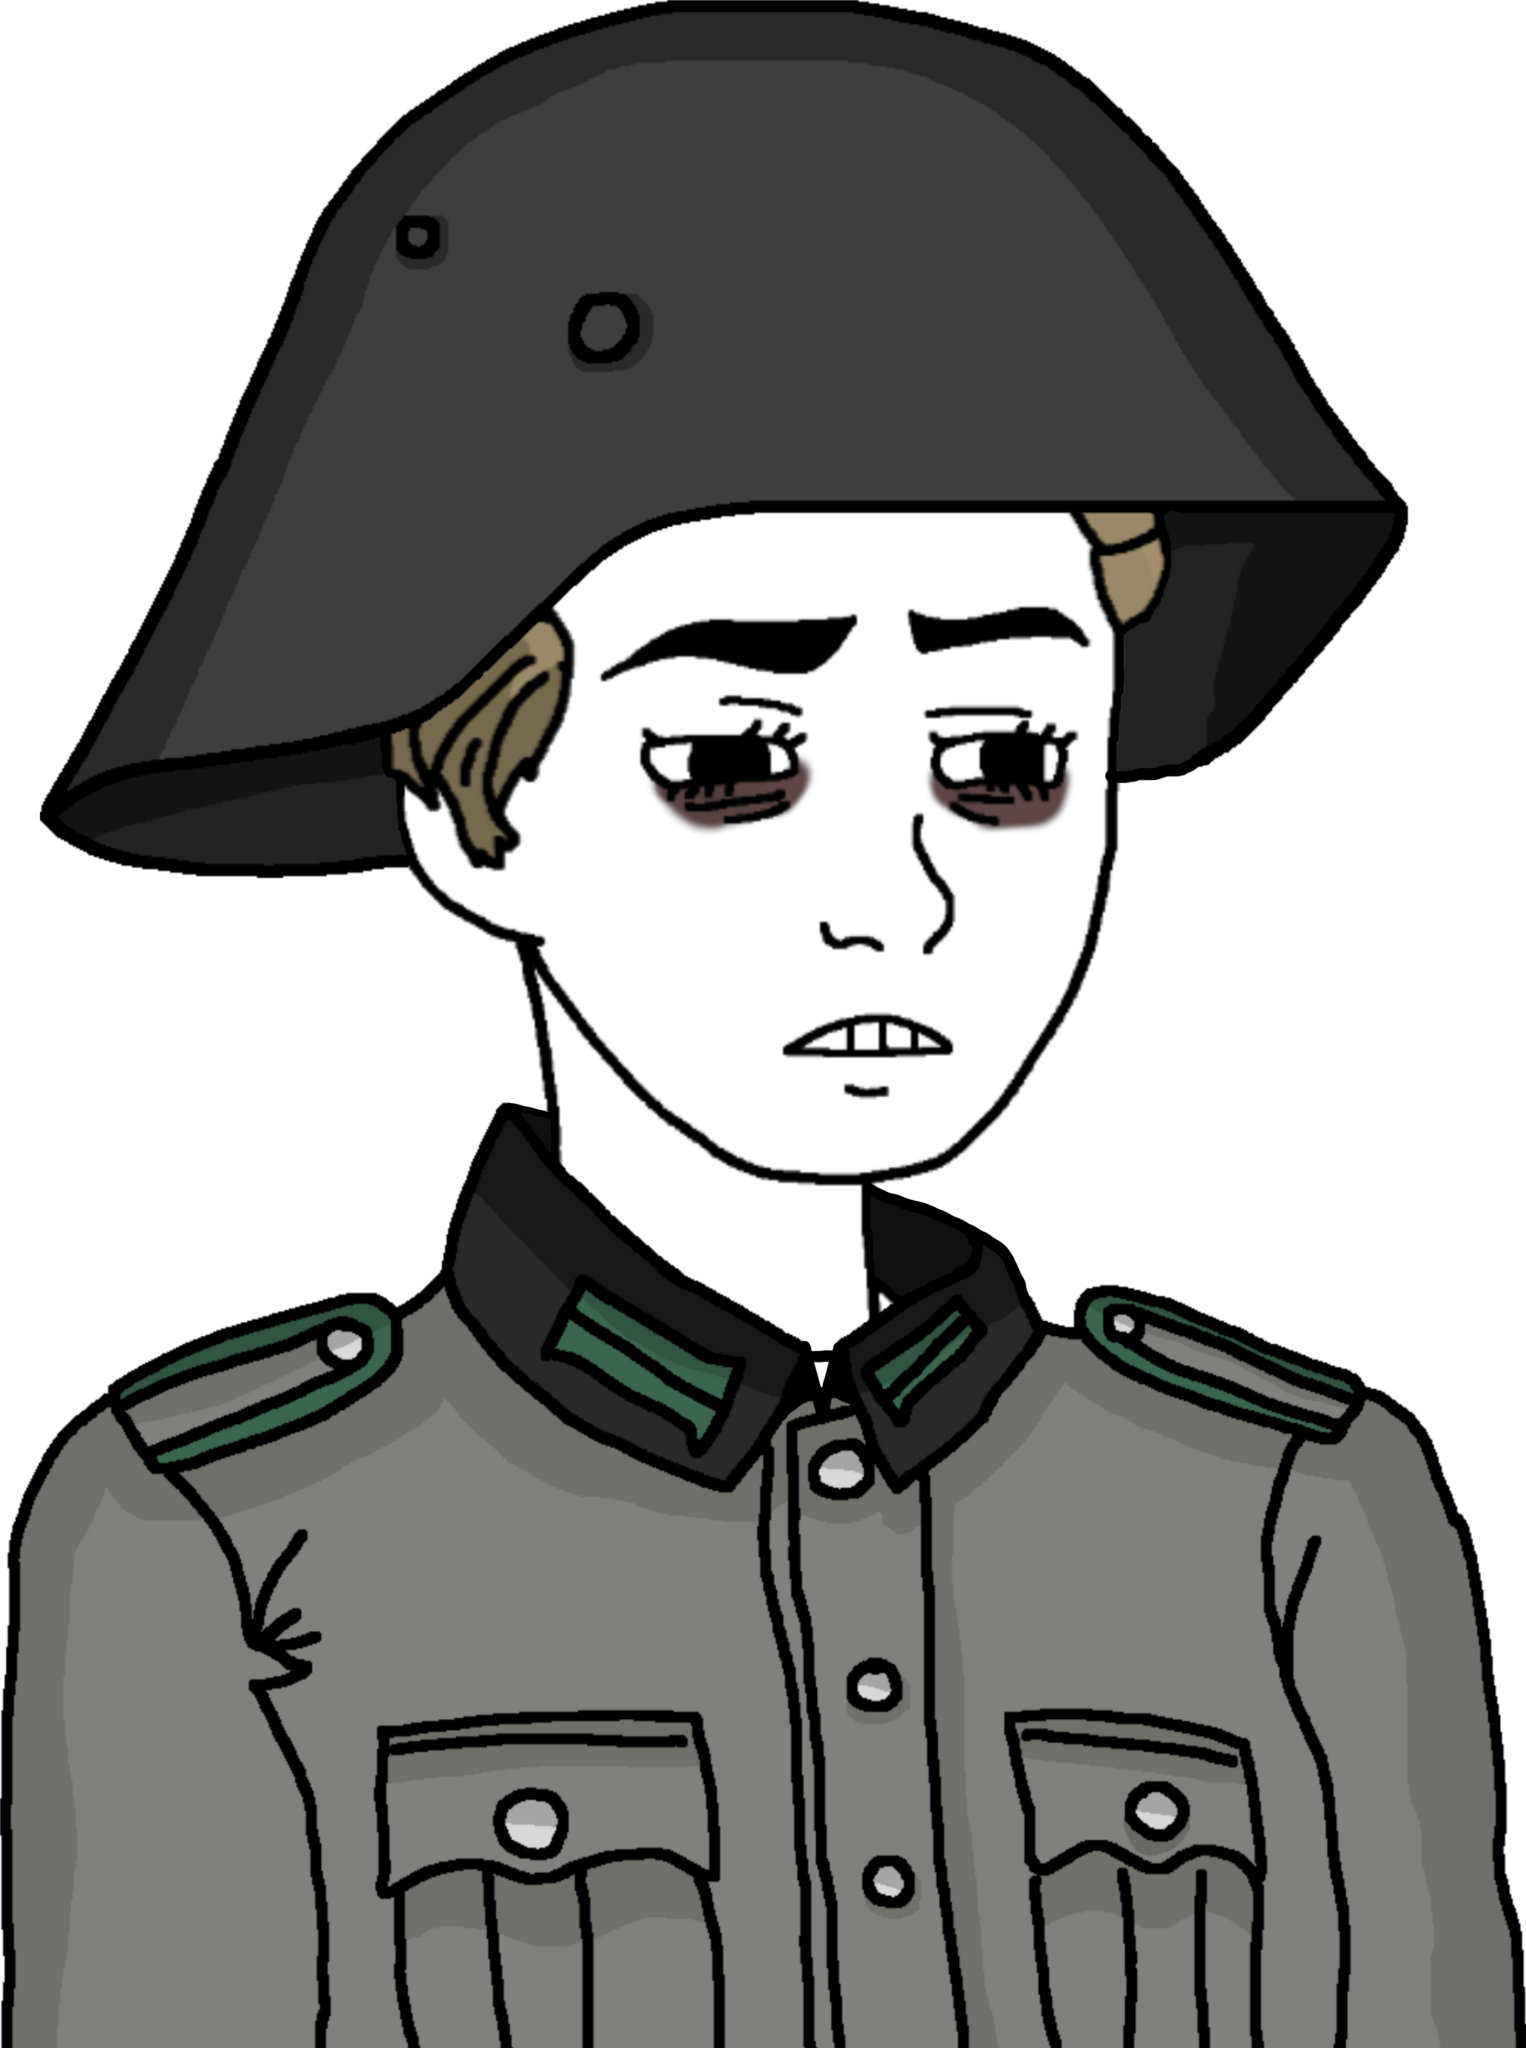
Label: 5_Twinkjak